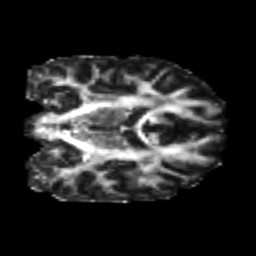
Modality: FA
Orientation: coronal
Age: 24
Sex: male
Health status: healthy
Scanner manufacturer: philips
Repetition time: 7.384 s
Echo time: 0.08599 s